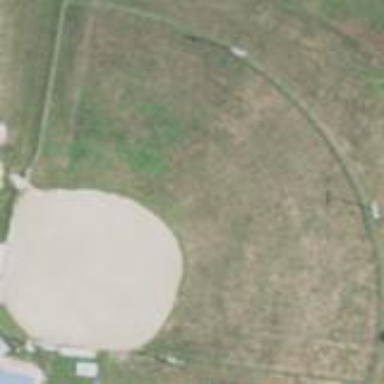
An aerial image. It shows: Baseball pitch for leisure land.